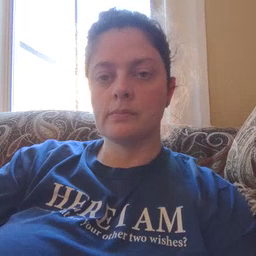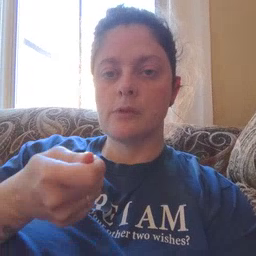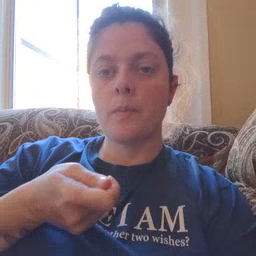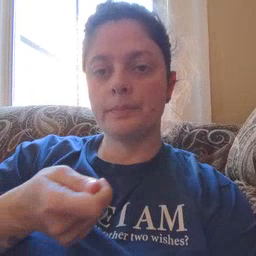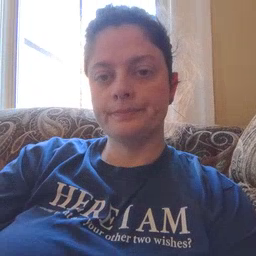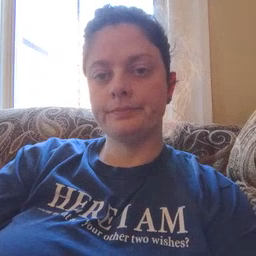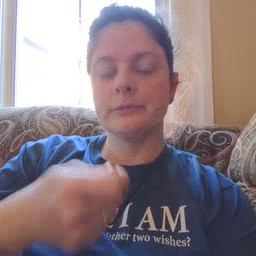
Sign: vacuum